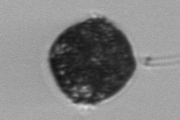
Label: Alexandrium_catenella